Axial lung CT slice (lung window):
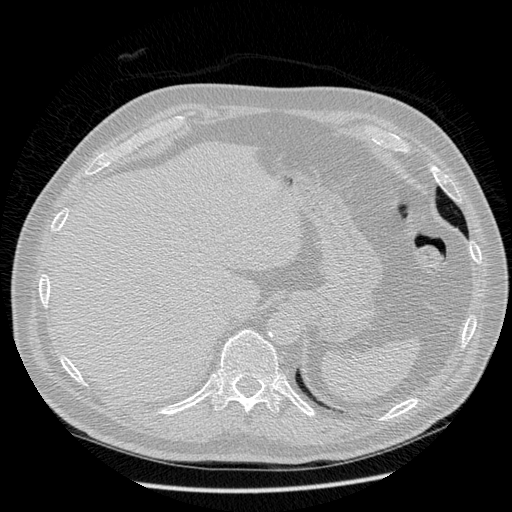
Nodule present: no